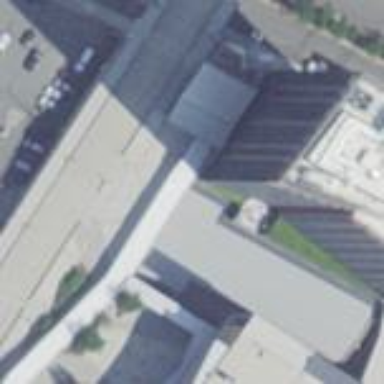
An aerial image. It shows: Bus station building.